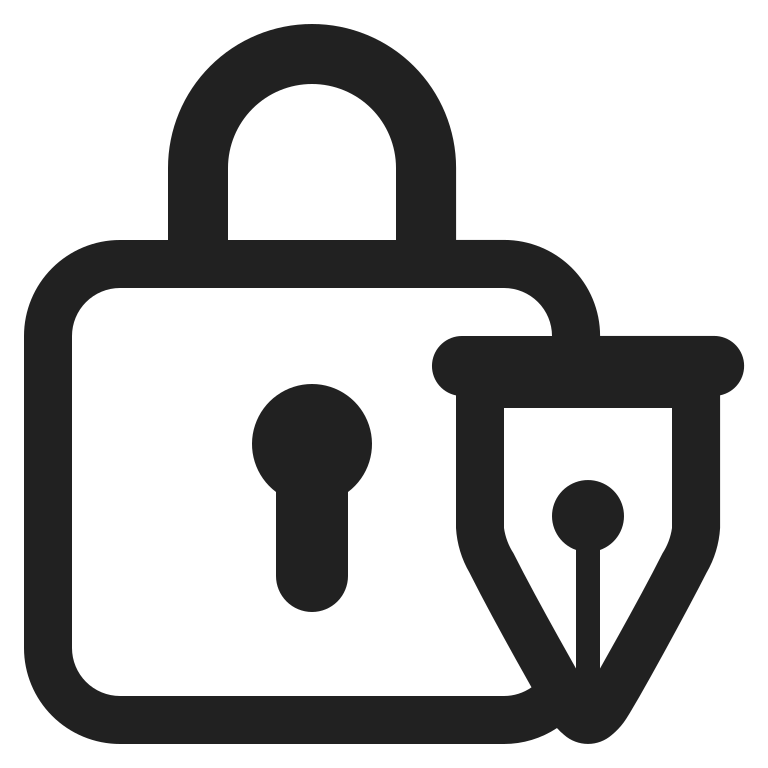
locked with pen high contrast